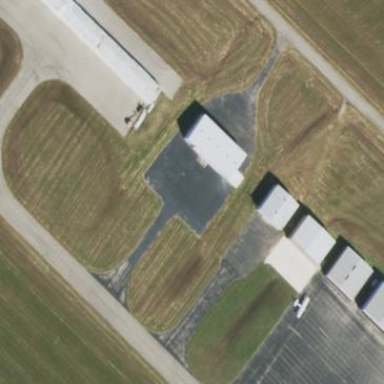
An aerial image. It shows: Apron at the airport.